Question:
So far these are the assumptions made, correct these assumptions if they are wrong.
- - - - - -
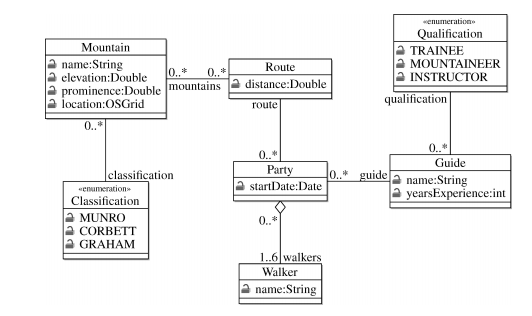
Answer: I see 2 issues with your interpretation:
1. You interpret the multiplicity in a too direct way. Remember, UML is supposed to help to understand, not to obfuscate.
2. The are several mistakes in your interpretation. In general, a 2-way relation can be translated to one or two sensible statements: X [m..n]---[k..l] Y will be read like this:
> X uses/addresses/utilizes/depends/etc. on k..l Y'sY uses/addresses/utilizes/depends/etc. on m..n X's
I would translate your diagram to the following statements:
- - - - - -